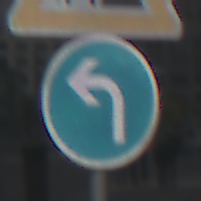
Verkehrszeichen: VorgeschriebeneFahrtrichtungLinks
Zusatzzeichen oben: Arbeitsstelle
Umgebung: Outdoor, Urban
Tageszeit: MorningAfternoon
Wetter: Overcast
Licht: Natural
Jahreszeit: NotSpecified
Kontrast: LowContrast